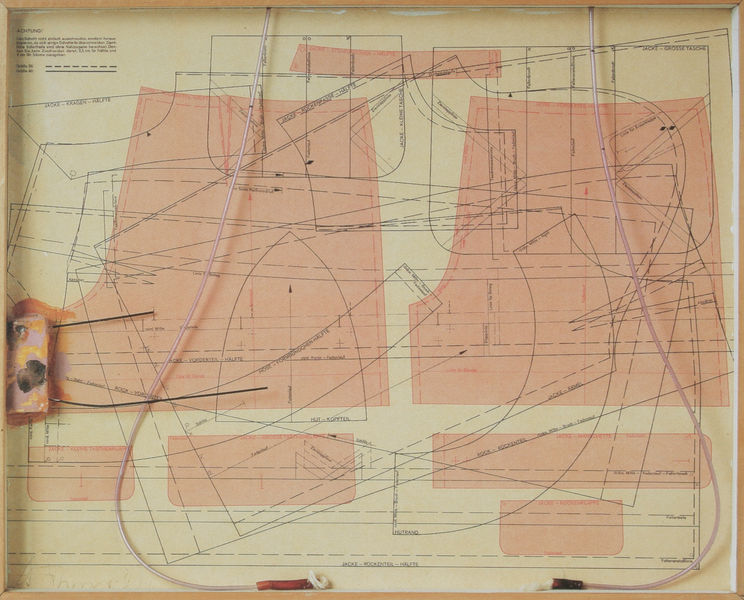
Titel: formbündchen-hälften
Künstler: Gerhard Hoehme
Standort: Düsseldorf
Institution: Gerhard und Magarete Hoehme-Stiftung
Schlagwörter: weiß, gelb, holz, schwarz, skizze, zeichnung, rot, beige, mode, muster, rock, hose, architektur, kleidung, rahmen, signatur, schnur, schnüre, blatt, rosa, beine, schrift, papier, bogen, flächen, modern, formen, linien, nähen, plastik, striche, assemblage, collage, foto, fotografie, rechteck, linie, schnitt, text, überschrift, entwurf, kasten, spitzbogen, nadeln, plan, taschen, vorlage, pfeil, design, draht, pfeile, installation, drähte, winkel, gestrichelt, mischtechnik, leitung, folie, schneider, schnittmuster, achtung, gestrichelte linien, nähvorlage, schnittbogen